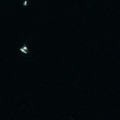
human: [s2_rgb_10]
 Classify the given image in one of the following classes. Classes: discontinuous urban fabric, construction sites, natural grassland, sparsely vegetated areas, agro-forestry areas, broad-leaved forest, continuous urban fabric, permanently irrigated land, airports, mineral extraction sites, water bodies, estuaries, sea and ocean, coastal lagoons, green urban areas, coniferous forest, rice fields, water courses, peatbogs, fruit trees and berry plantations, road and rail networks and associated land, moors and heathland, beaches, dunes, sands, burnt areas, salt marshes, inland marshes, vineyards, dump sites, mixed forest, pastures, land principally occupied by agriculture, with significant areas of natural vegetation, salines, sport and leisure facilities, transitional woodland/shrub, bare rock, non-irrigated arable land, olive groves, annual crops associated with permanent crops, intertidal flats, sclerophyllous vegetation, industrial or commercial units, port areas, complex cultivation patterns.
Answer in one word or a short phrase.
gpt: sea and ocean